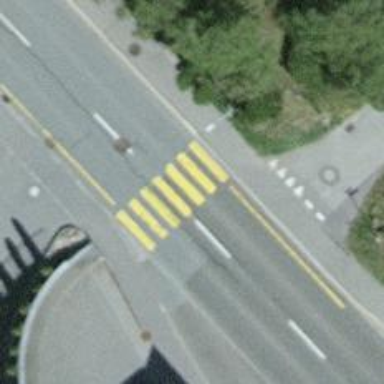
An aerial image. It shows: Uncontrolled crossing on the road.